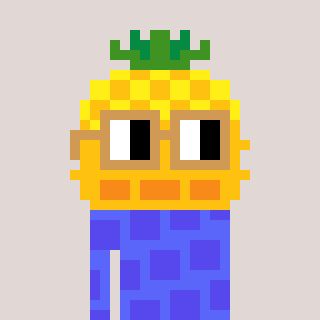
a pixel art character with square brown glasses, a pineapple-shaped head and a purple-colored body on a warm background